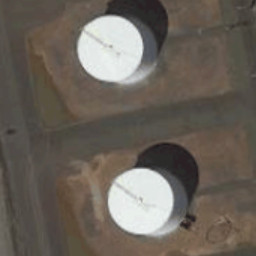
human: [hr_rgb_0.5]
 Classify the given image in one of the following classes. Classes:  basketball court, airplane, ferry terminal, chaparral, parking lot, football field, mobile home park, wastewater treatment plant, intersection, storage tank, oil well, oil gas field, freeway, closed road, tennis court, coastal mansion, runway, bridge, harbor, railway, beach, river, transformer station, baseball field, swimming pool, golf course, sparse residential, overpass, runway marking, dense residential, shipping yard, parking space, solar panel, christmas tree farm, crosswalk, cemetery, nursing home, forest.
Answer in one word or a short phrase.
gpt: storage tank